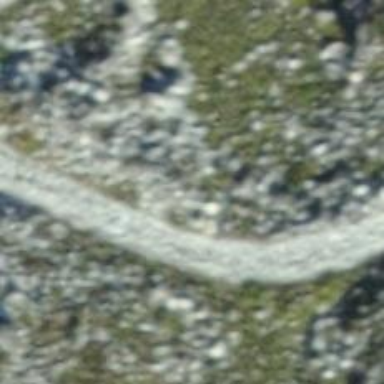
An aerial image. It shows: Gravel track with grade 4 quality.